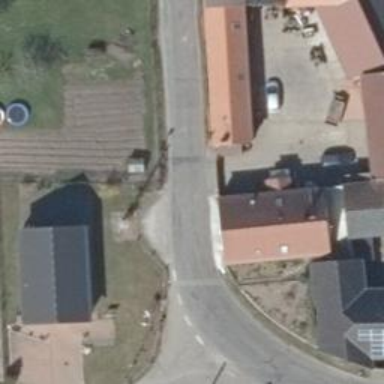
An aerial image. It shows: Asphalt road classified as tertiary.